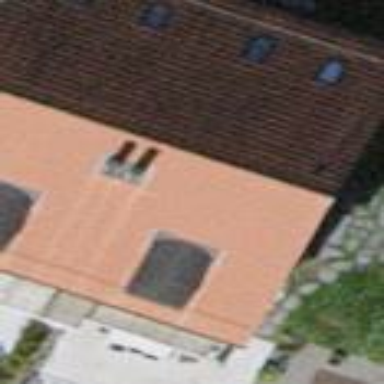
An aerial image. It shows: Terrace building.